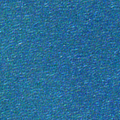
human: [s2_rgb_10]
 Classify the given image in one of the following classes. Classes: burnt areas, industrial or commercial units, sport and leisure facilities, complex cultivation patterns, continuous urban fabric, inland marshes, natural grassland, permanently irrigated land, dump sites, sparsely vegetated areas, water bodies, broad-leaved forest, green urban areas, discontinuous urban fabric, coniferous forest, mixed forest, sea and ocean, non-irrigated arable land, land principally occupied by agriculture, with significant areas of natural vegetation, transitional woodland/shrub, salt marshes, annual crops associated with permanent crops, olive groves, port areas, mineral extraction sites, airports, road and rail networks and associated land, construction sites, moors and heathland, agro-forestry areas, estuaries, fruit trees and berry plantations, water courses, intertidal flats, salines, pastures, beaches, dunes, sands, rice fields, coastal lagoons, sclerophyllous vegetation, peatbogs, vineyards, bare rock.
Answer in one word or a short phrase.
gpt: sea and ocean